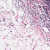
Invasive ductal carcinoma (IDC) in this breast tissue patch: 0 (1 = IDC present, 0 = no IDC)